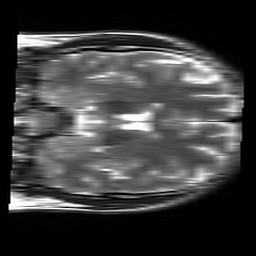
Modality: T2w
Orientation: coronal
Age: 22
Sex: male
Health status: healthy
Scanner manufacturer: siemens
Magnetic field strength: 3 T
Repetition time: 4.01 s
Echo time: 0.116 s